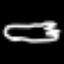
Label: fork